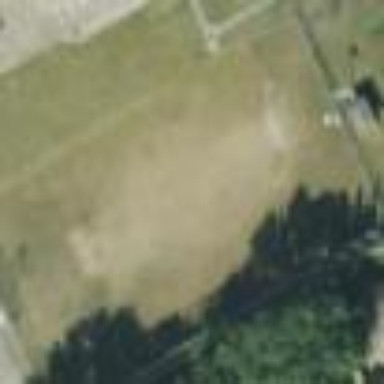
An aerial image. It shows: Grass pitch designated for soccer.